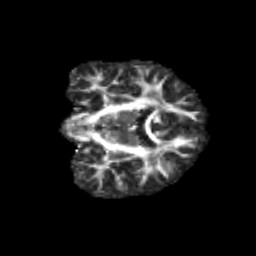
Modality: FA
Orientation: coronal
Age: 11
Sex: male
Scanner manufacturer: siemens
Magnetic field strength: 3 T
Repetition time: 3.8 s
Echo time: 0.07 s